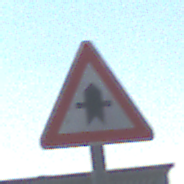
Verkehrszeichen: Vorfahrt
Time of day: Midday
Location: Outdoor (Suburban)
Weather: PartlyCloudy
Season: NotSpecified
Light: Natural